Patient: sex F, age 48
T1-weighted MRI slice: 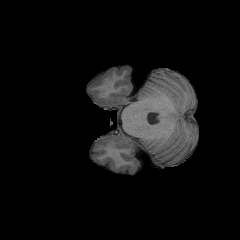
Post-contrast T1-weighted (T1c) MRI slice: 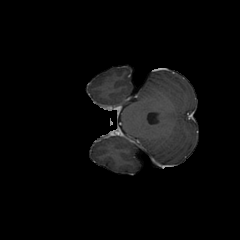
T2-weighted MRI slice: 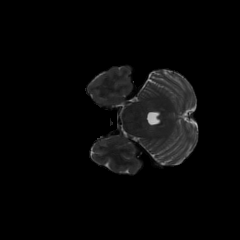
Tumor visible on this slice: no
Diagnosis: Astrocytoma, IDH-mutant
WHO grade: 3